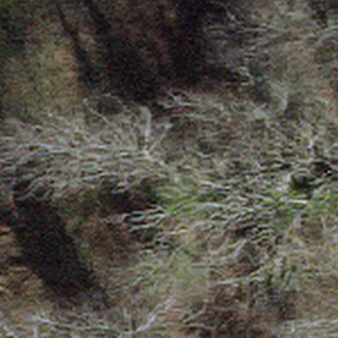
Label: other